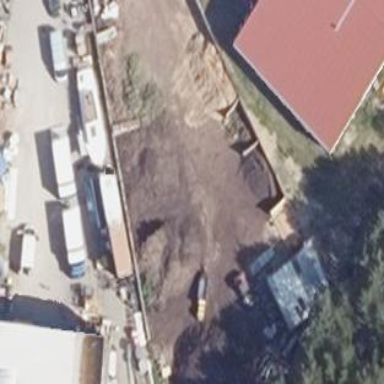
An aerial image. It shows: Recycling center that accepts garden waste.